Here is a 2-D grayscale rendering of raw rotating-machine vibration samples (signal-to-image). Diagnose the rotating machine from this image, choosing from: normal, misalignment, unbalance, looseness.
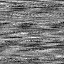
Answer: unbalance